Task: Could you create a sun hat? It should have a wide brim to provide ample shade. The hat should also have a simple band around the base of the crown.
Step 15:
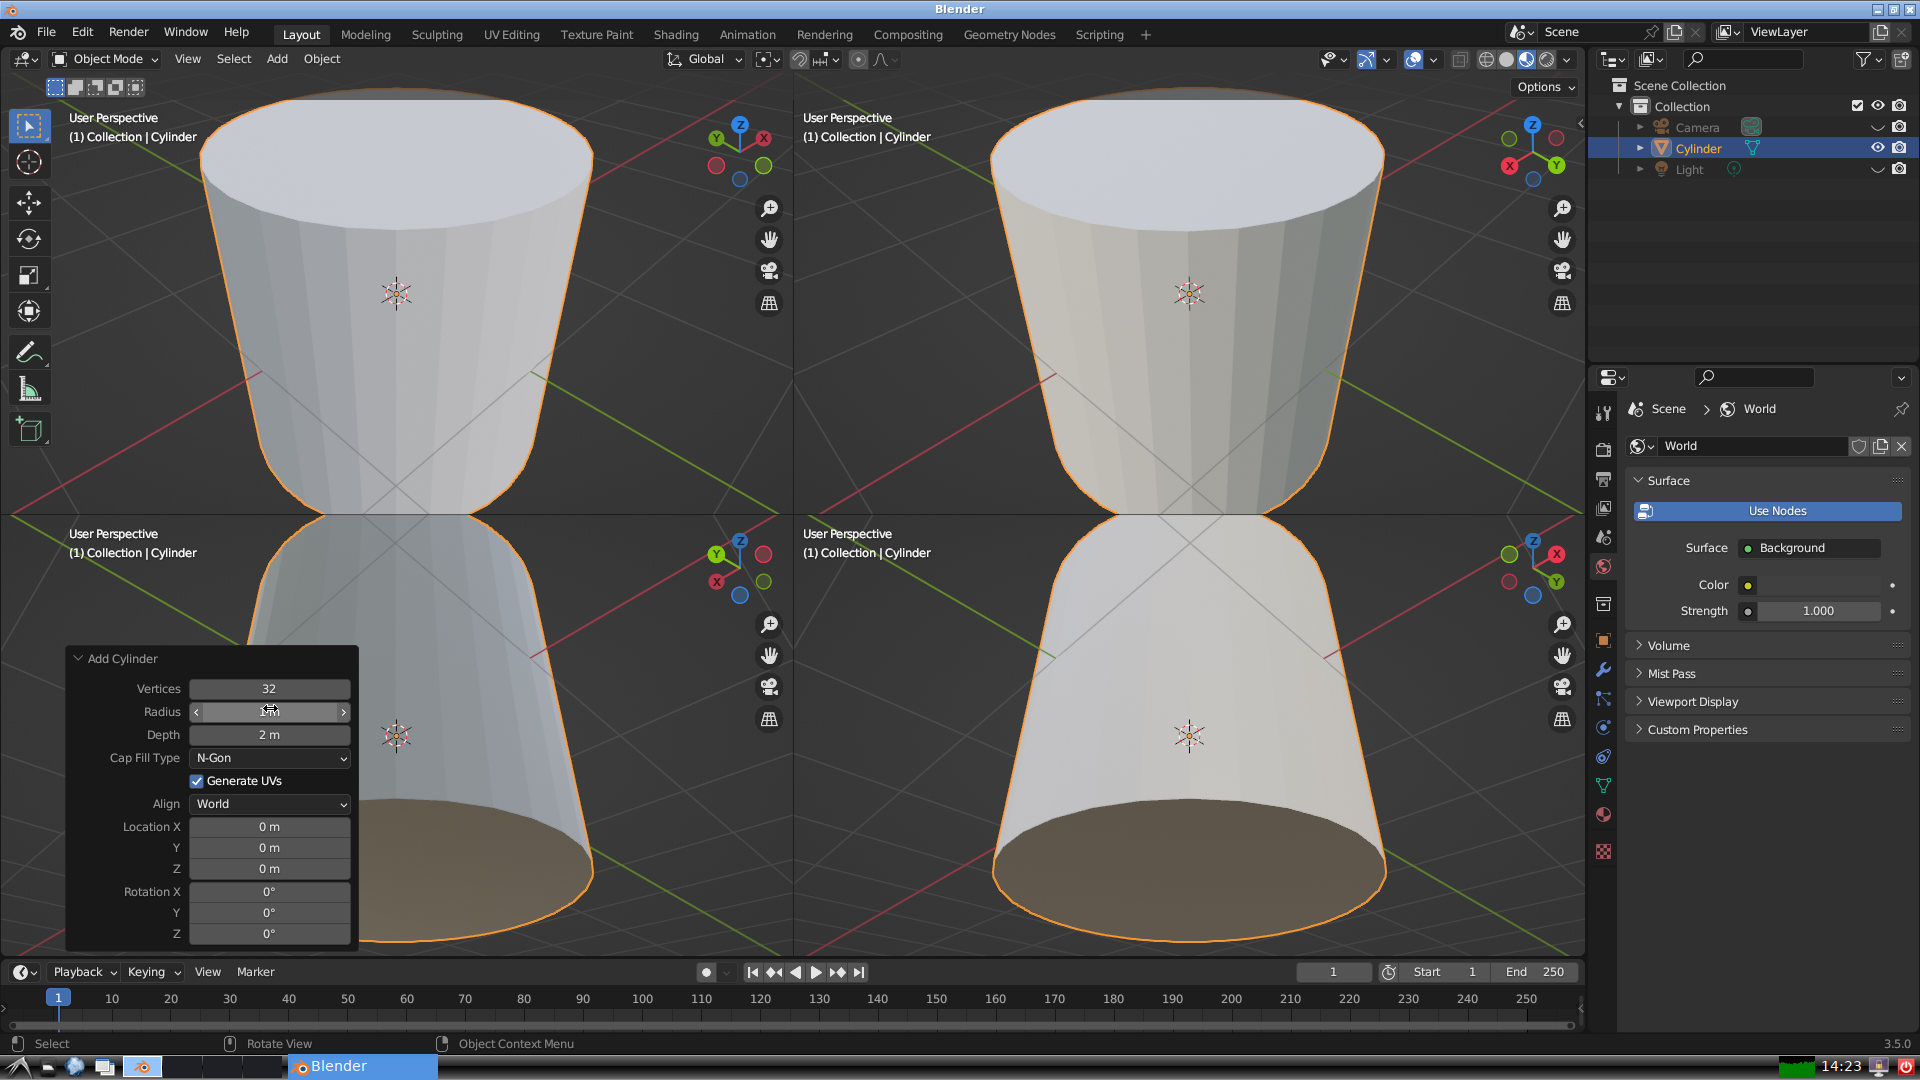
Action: click: no